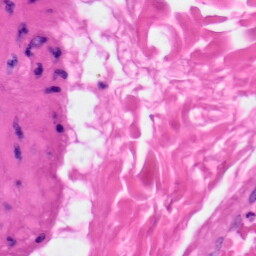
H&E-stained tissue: Skin